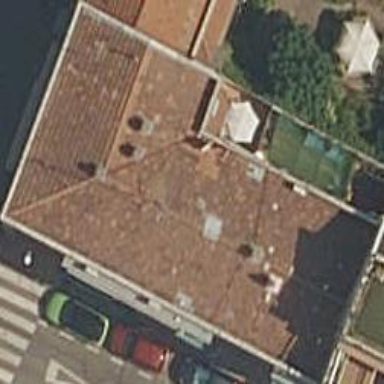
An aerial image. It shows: Residential building.